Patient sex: M
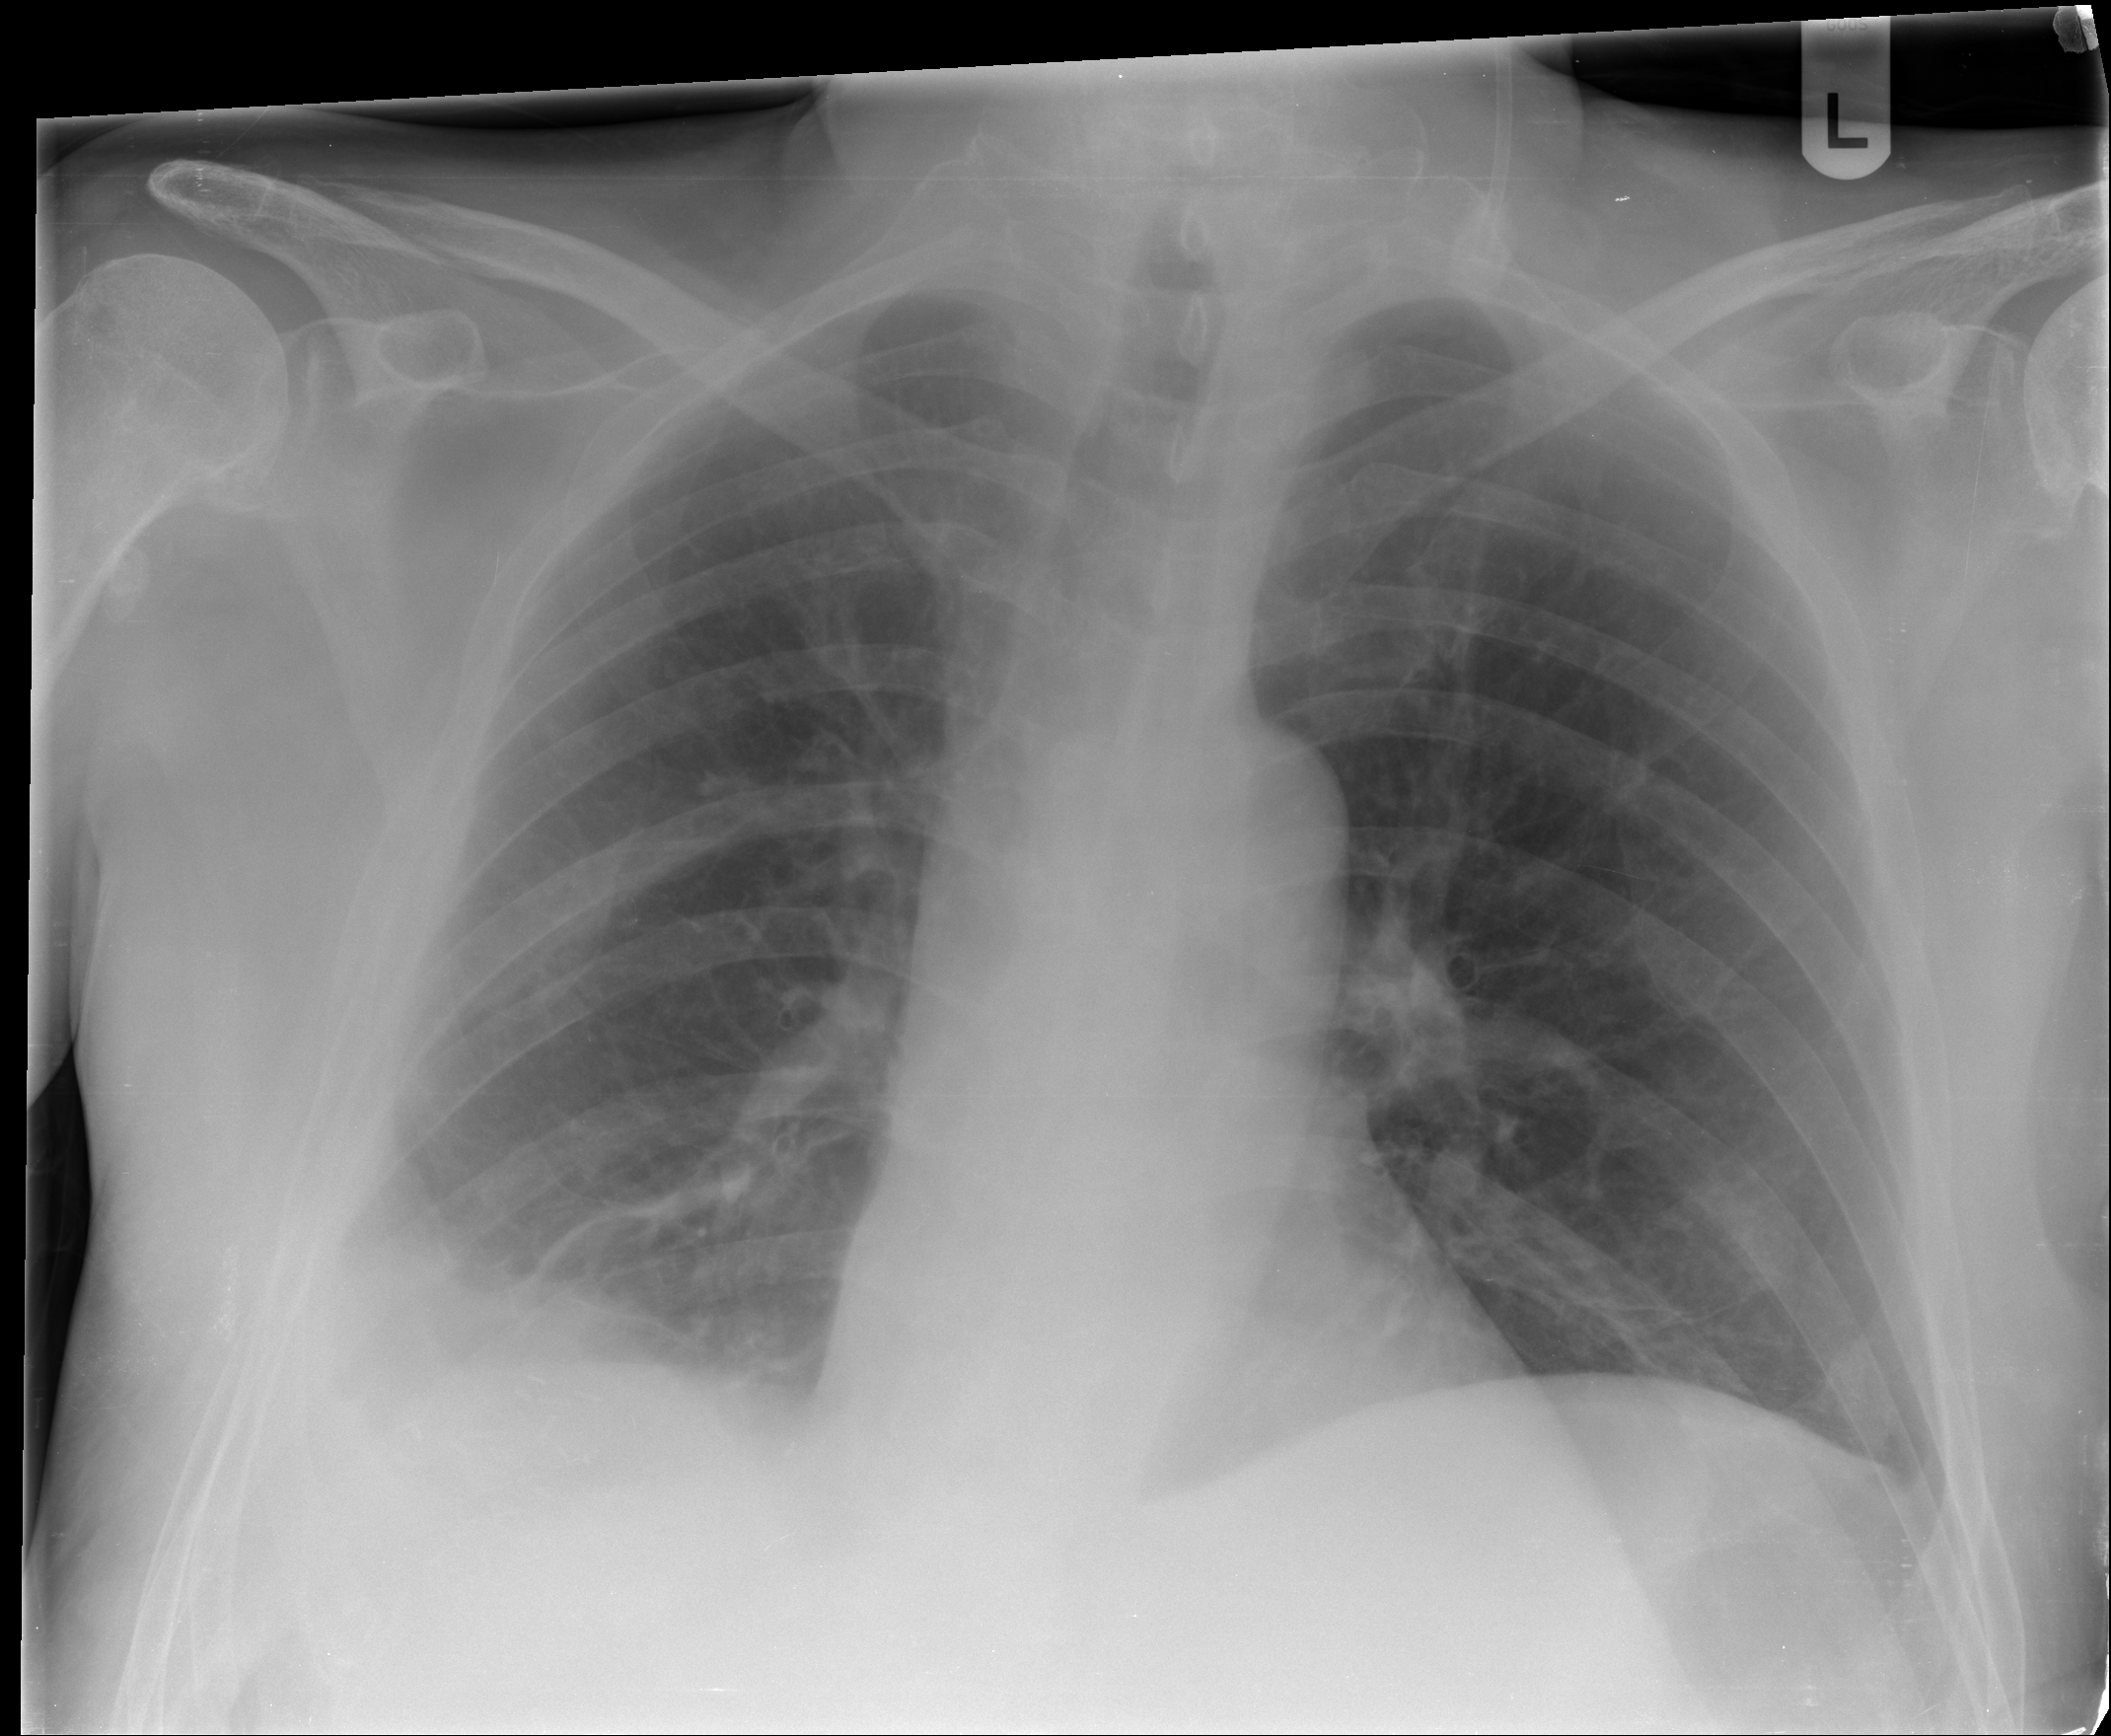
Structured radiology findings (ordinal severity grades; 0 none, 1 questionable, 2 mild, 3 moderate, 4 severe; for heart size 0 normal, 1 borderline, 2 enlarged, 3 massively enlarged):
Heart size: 0
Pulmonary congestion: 0
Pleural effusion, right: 0
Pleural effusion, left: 0
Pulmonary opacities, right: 0
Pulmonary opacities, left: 0
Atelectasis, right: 2
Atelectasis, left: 0